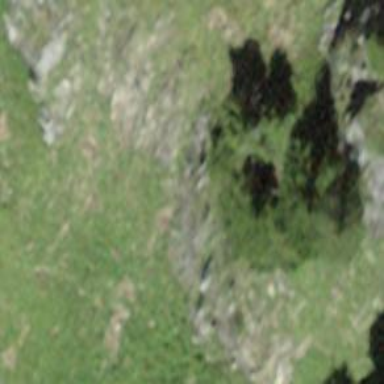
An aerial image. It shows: Natural cliff.